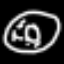
Label: donut